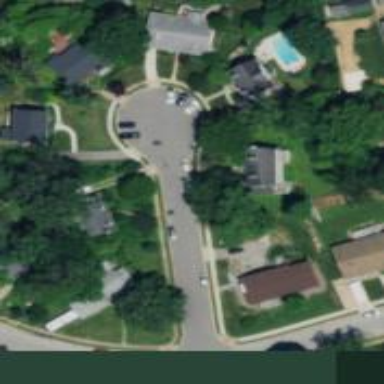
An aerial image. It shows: Residential road with asphalt surface and separate sidewalk.